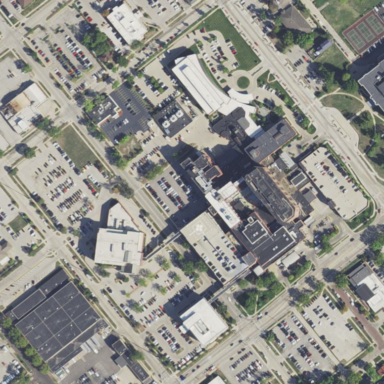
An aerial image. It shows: Healthcare facility identified as hospital.